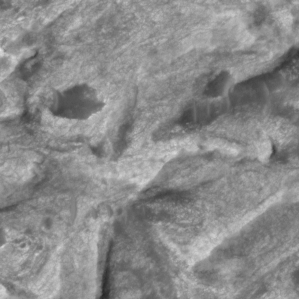
Label: non_frost